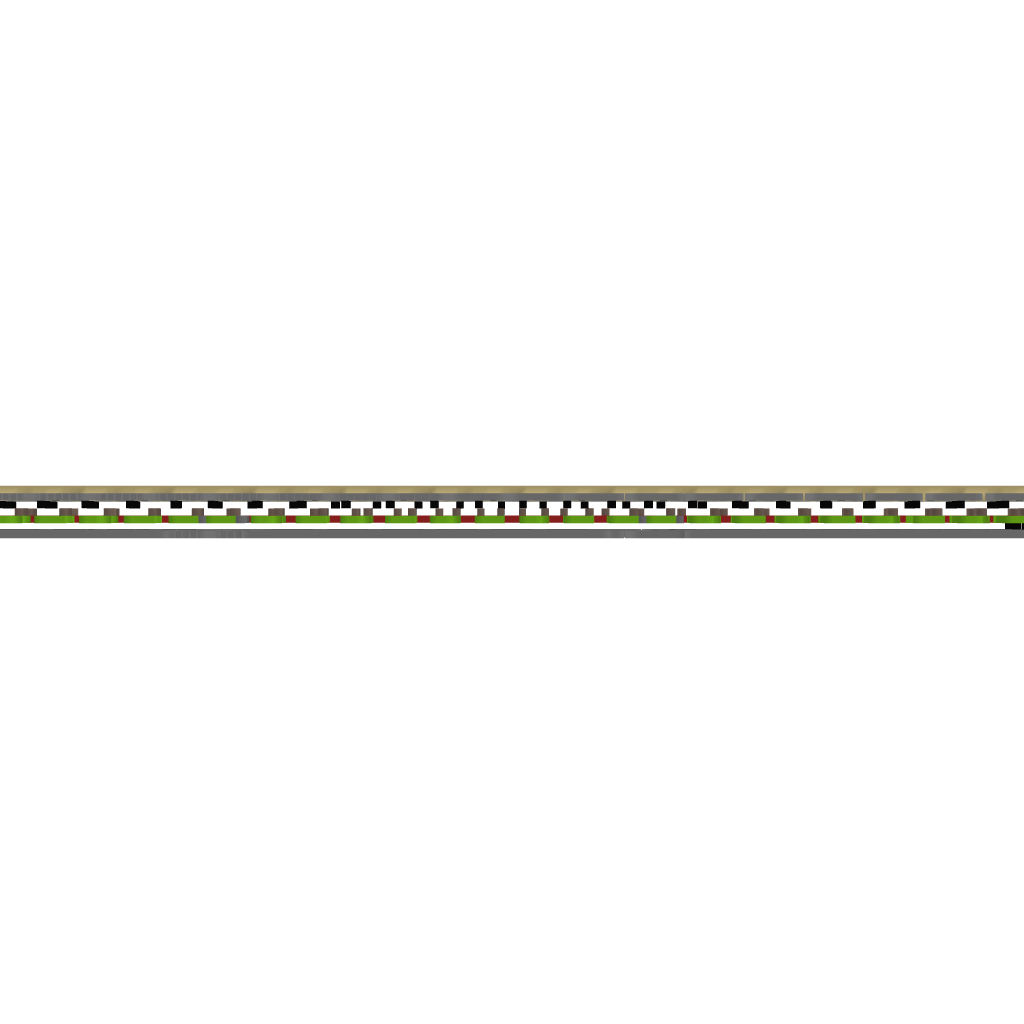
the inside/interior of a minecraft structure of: Grand hotel